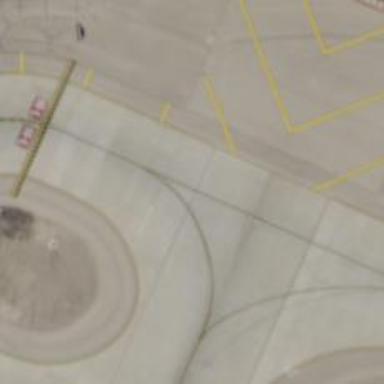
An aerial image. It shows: Image of taxiway at airport.